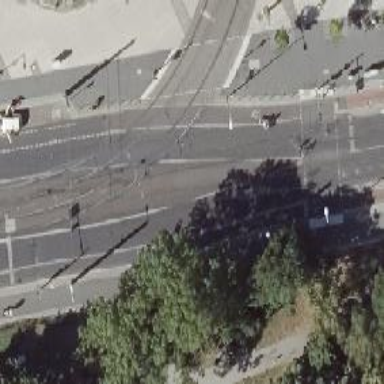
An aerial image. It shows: Tram railway line with electrified contact line.